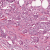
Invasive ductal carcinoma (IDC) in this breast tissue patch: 1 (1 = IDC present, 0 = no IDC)